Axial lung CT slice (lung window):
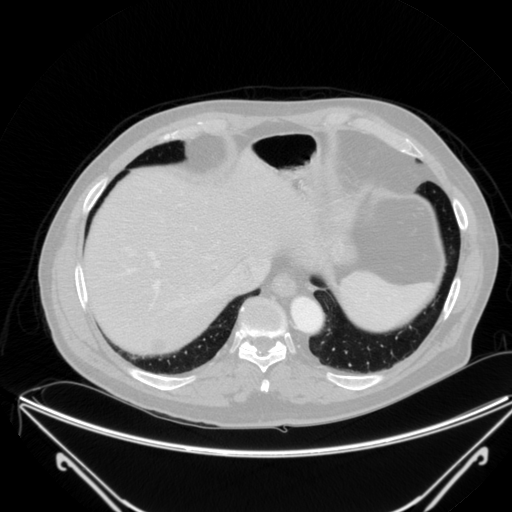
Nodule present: no